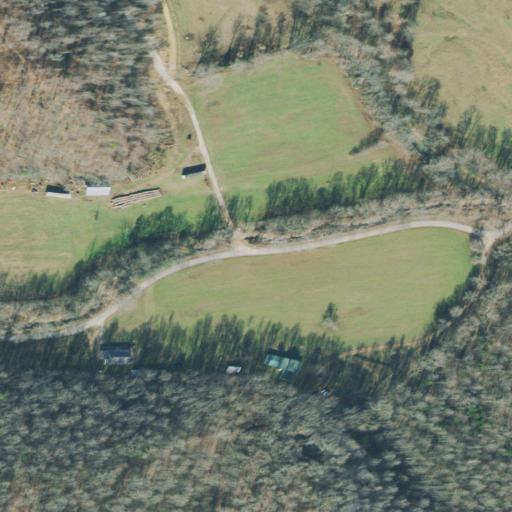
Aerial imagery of valley in Tennessee named Dill Hollow containing deciduous forest, pasture, open development, mixed forest, and grassland